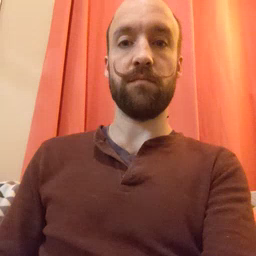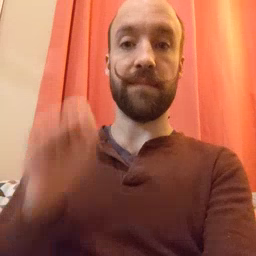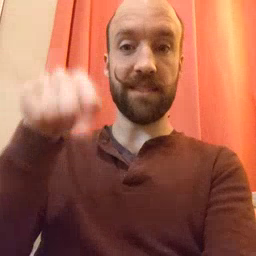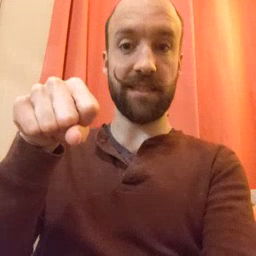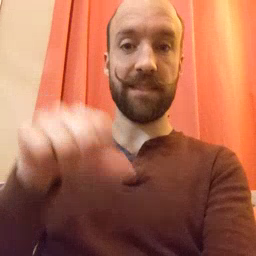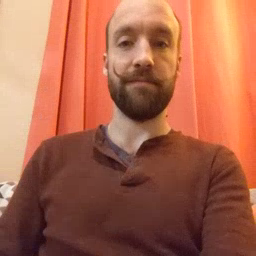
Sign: yes